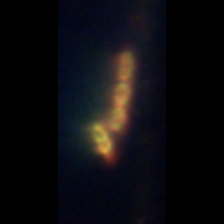
Taxon: Chaetoceros
Group: Diatoms